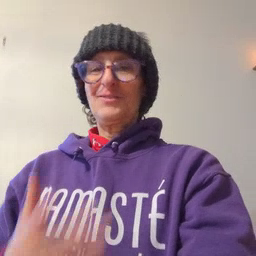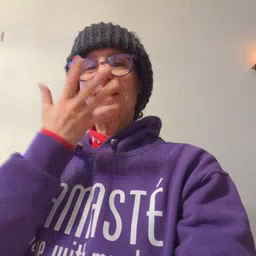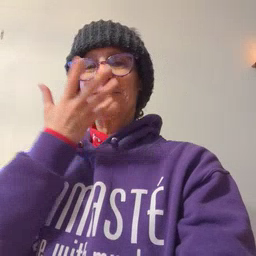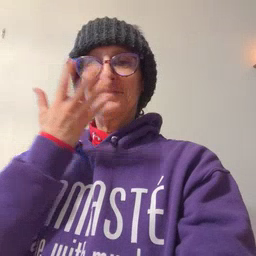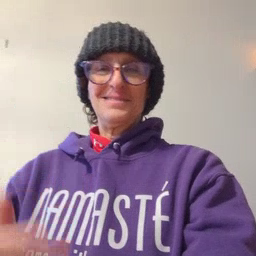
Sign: grass